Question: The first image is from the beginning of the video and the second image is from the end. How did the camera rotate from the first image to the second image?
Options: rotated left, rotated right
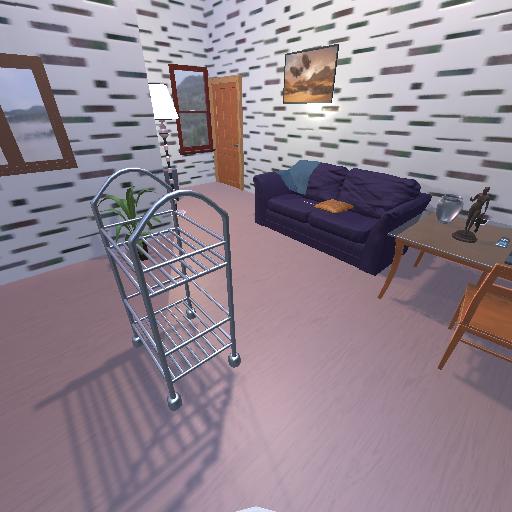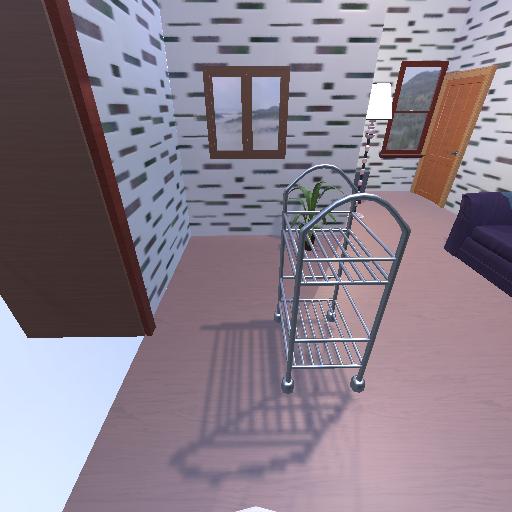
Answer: rotated left